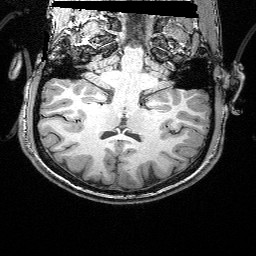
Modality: T1w
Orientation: sagittal
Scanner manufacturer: siemens
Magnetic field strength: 3 T
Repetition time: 2.25 s
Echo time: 0.00418 s